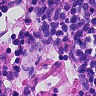
Metastatic tissue present: no